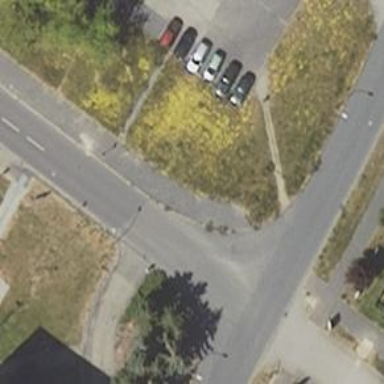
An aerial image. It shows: Residential road.